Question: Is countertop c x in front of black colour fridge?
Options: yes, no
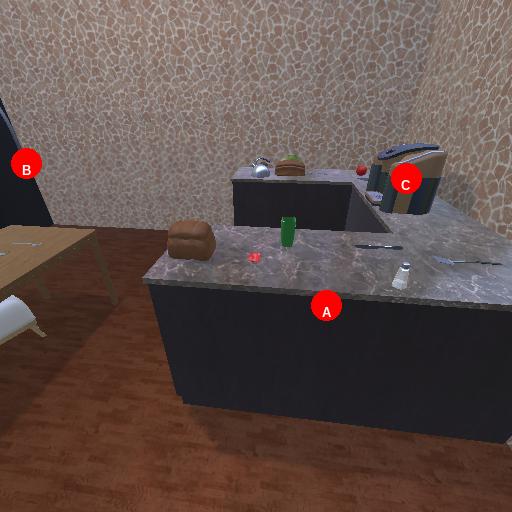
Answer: yes